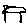
Label: house